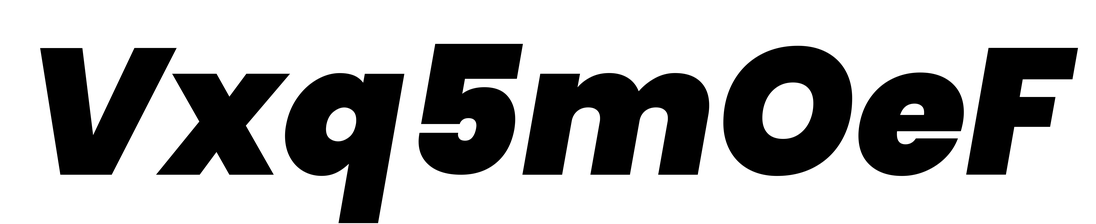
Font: Poppins-BlackItalic